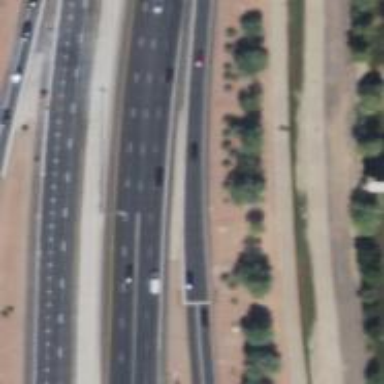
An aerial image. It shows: Asphalt motorway.